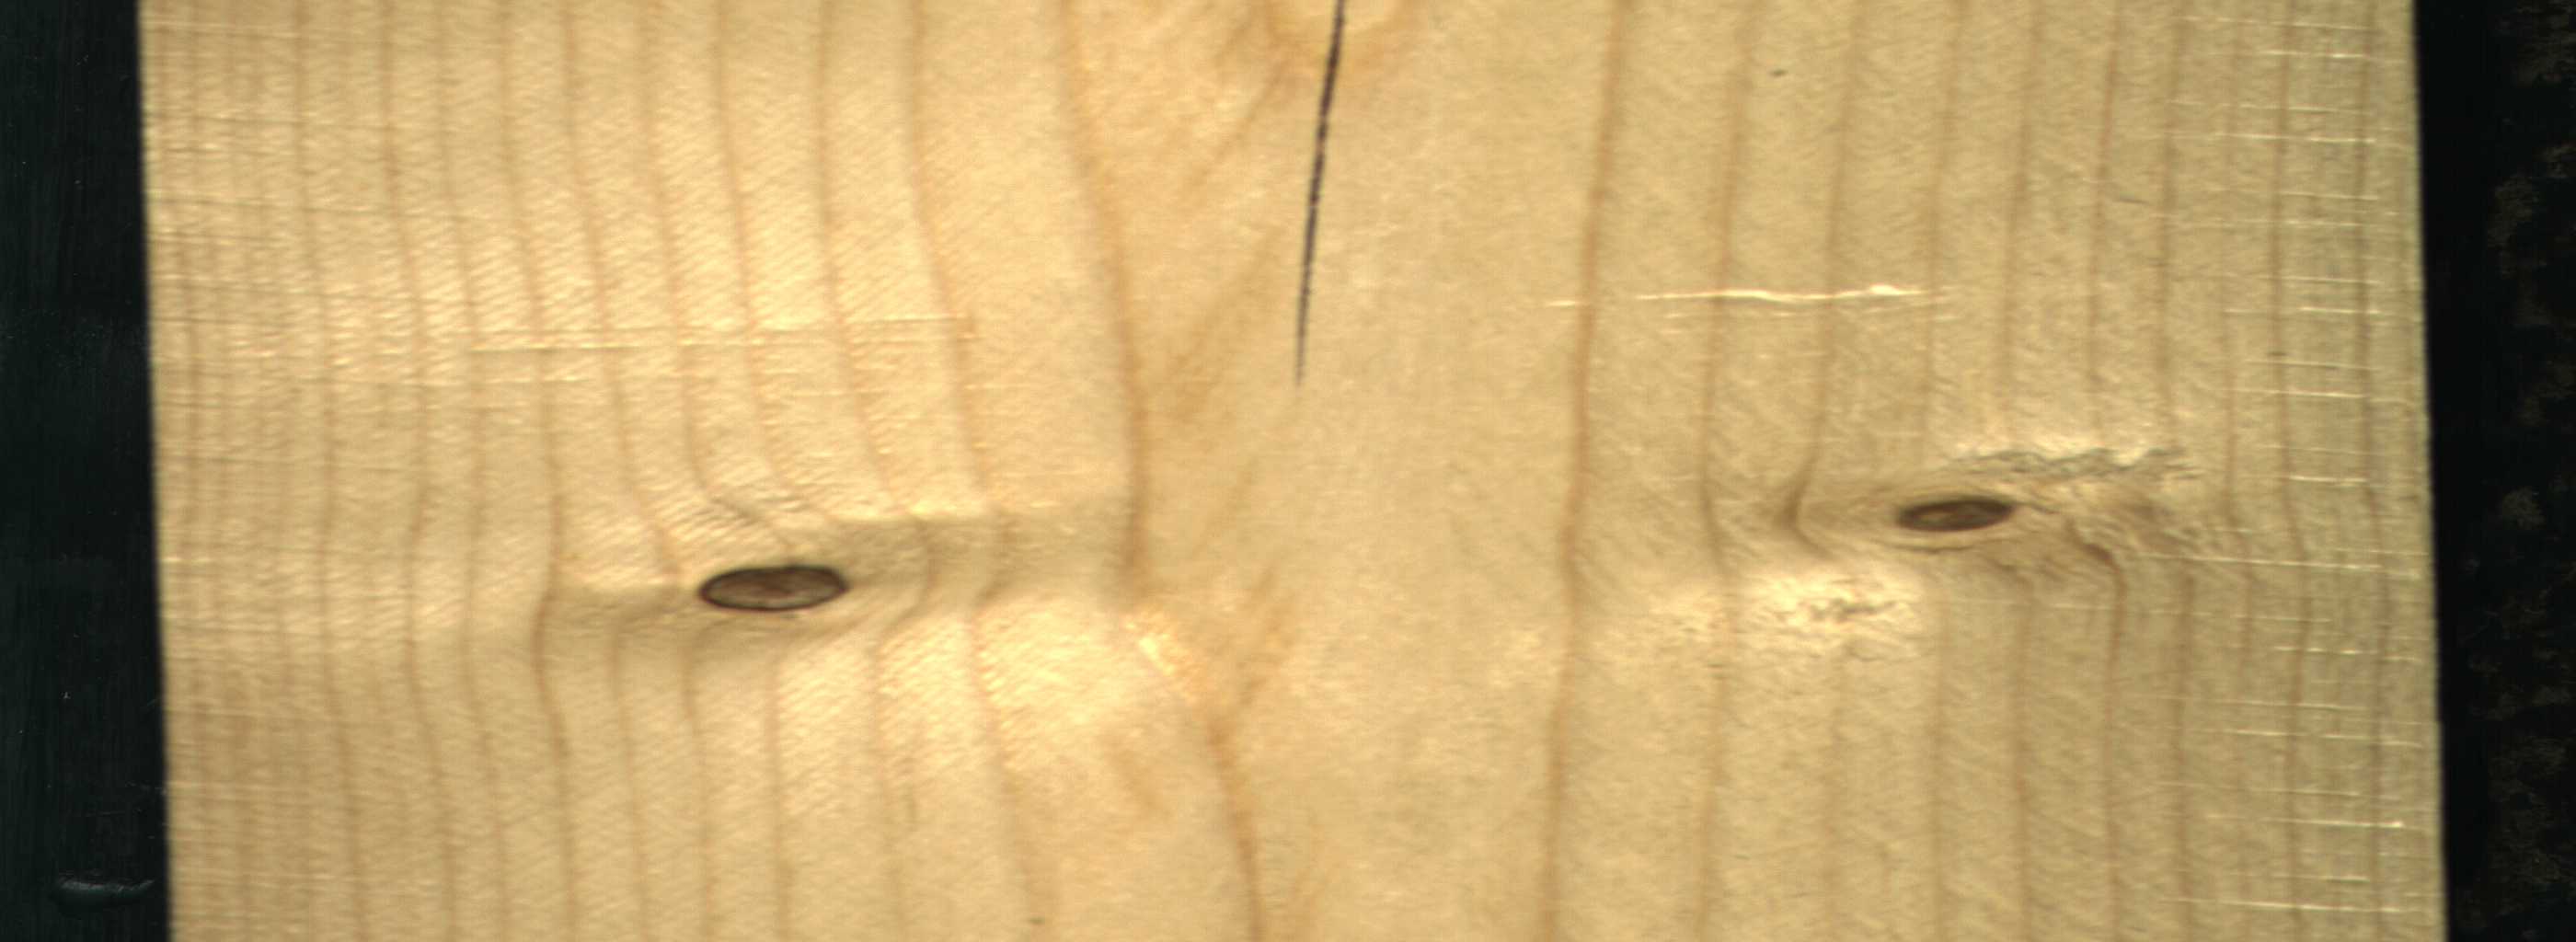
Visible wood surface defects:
Crack
Dead_Knot
Live_Knot